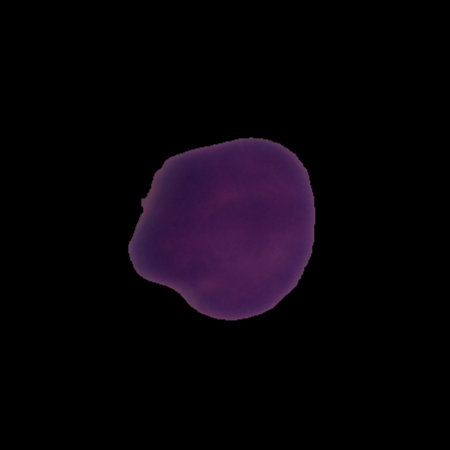
Label: healthy